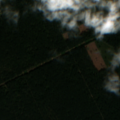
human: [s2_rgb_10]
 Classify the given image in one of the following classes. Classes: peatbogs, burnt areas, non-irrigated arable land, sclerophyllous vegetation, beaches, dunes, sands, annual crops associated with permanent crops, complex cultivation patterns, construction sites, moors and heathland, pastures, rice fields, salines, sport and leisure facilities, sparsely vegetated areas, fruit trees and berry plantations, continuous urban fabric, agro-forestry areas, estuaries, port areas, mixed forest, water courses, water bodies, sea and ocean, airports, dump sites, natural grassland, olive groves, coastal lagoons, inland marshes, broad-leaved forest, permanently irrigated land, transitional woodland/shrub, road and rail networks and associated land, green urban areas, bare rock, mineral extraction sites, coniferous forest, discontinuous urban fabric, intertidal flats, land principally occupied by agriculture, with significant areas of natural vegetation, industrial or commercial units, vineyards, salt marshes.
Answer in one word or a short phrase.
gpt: coniferous forest